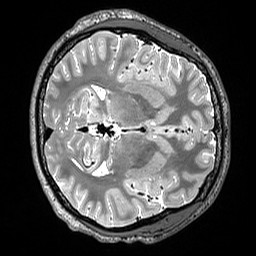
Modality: T2w
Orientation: axial
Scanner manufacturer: siemens
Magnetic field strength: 3 T
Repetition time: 3.2 s
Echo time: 0.565 s